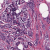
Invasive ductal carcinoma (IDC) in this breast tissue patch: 1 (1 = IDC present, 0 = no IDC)